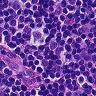
Metastatic tissue present: no